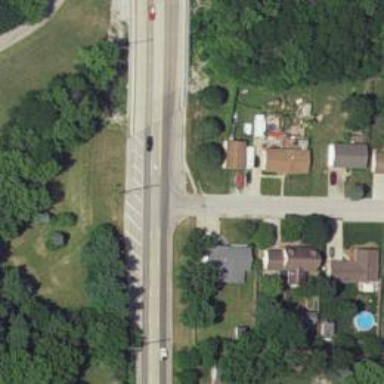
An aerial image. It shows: Asphalt road with primary designation. There is sidewalk on the left side.